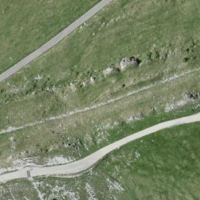
EUNIS habitat code: 23
Species observed at this site:
Noccaea montana
Charadrius morinellus
Campanula glomerata